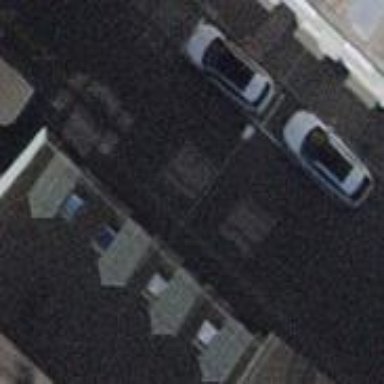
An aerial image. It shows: Parking lane designated for parking.